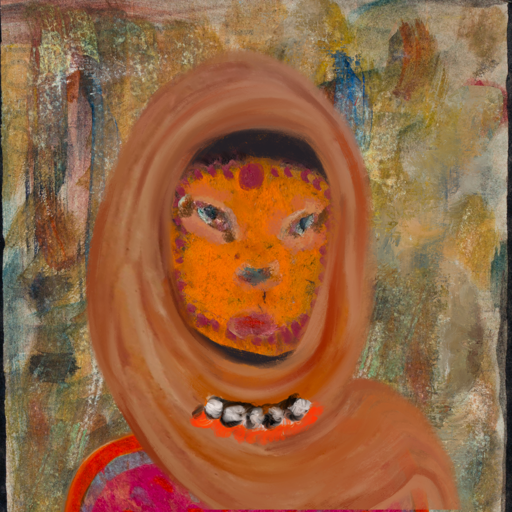
Background: Pipe, Head And Neck Front: Doll, Face Front: Boggyland, Bust: Sisters, Hair Front: Blank, Head Accessory: Pious_Lady_Scarf, Second Necklace: Blank, Necklace: An_Impression, Baby: Blank